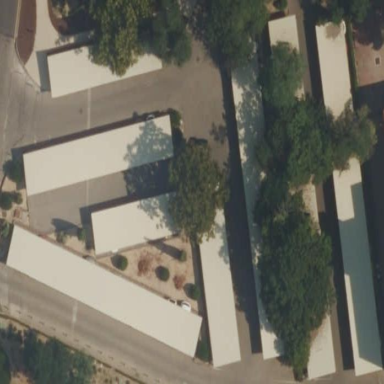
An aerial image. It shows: Parking area with surface.